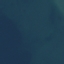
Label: SeaLake